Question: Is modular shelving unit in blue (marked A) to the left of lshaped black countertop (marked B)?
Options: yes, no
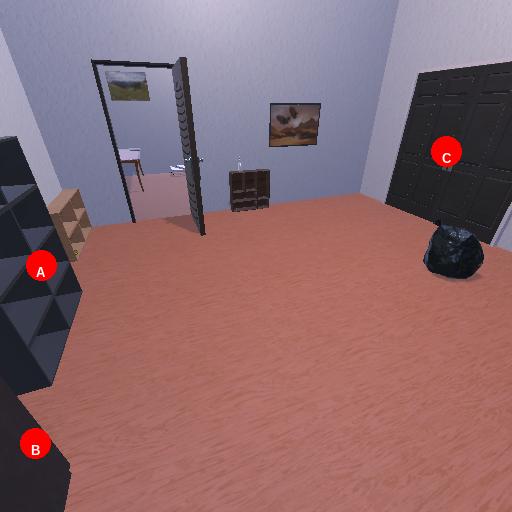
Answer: yes